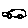
Label: car